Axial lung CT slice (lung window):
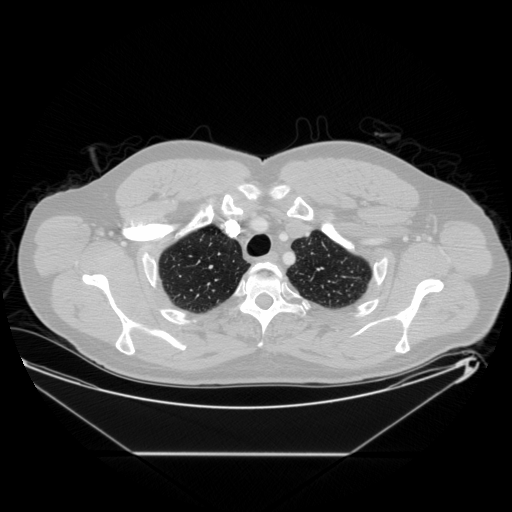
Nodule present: no